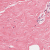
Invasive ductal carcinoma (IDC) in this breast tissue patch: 0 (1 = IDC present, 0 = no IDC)